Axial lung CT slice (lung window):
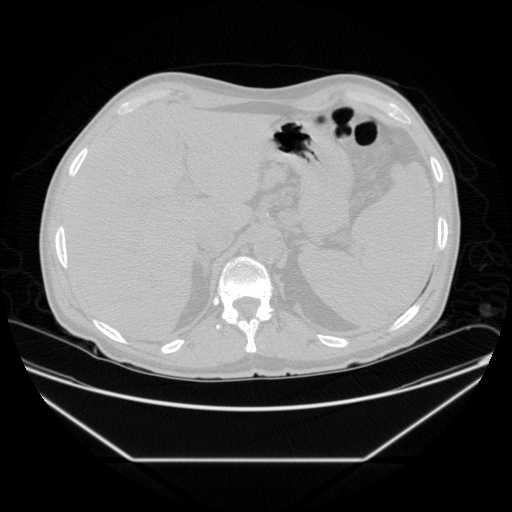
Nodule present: no